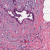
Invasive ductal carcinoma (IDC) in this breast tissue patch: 1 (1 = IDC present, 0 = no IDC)